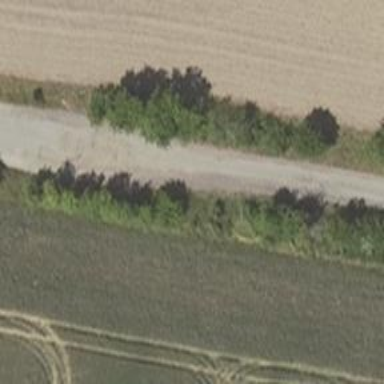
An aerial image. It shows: Well-maintained track road of grade 1.